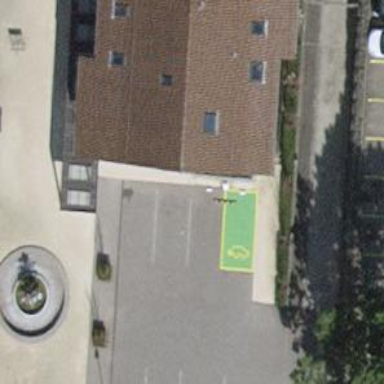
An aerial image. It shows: Charging station.